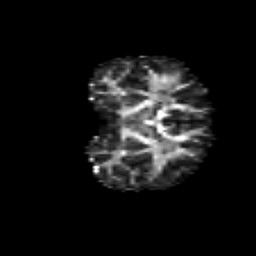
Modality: FA
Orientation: coronal
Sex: female
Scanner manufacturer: siemens
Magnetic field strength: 3 T
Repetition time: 5 s
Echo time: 0.071 s